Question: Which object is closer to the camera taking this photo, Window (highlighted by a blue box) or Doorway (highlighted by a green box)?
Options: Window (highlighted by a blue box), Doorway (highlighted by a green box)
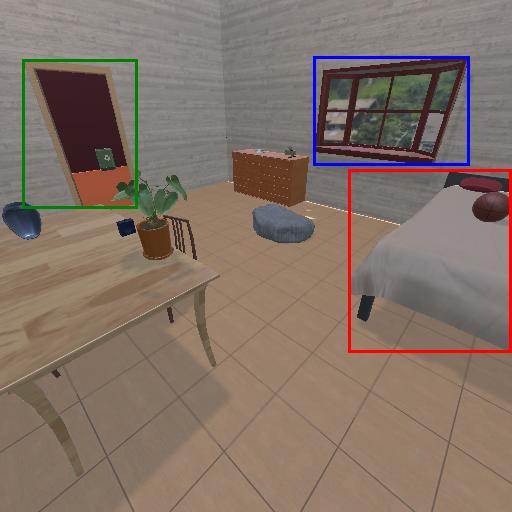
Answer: Window (highlighted by a blue box)